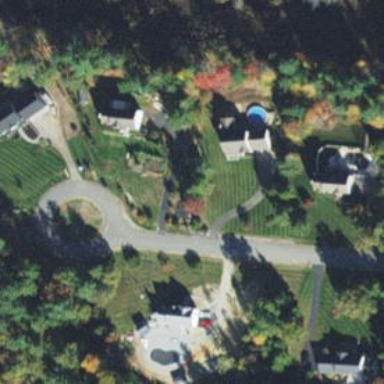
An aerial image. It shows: Driveway leading to service road.